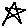
Label: star